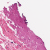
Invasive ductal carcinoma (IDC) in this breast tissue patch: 0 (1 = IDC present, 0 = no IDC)